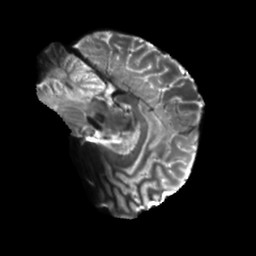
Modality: T2w
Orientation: sagittal
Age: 24
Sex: female
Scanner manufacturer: siemens
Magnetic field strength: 6.98 T
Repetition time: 7.776 s
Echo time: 0.076 s